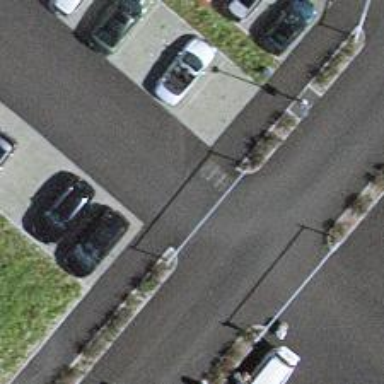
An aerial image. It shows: Asphalt footway.